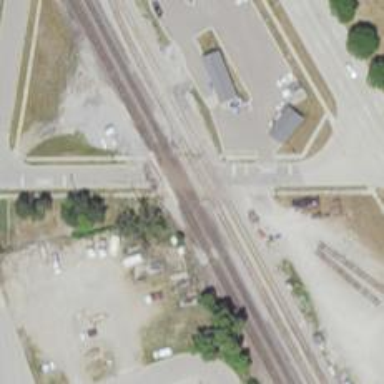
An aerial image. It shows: Crossing for the railway.